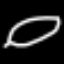
Label: leaf